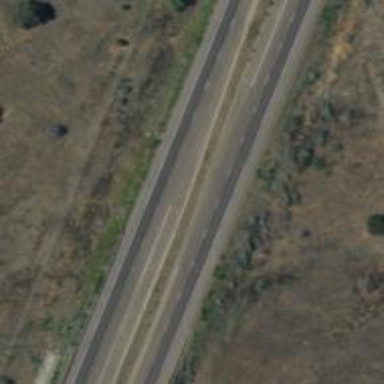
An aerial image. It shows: Tertiary link road.